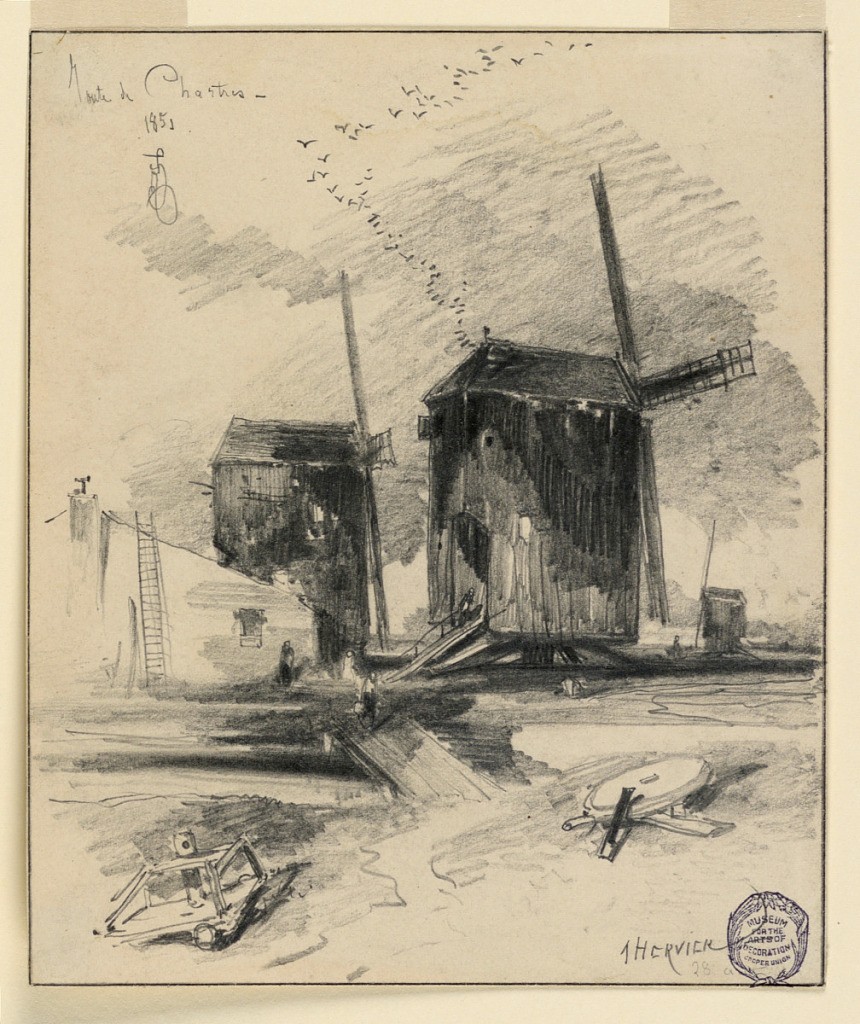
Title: Windmills
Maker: Louis Adolphe Hervier, French, 1818 - 1879
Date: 1851
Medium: Graphite, charcoal on paper
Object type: Drawing
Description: A lane leads over a brook to a house and two windmills. A third one is in the right background. Framing pencil, ink lines.